Question: Im having difficulty getting the titles of the navigation bars to display along with the buttons within my tabBarController interface. Im creating the tabBarController programmatically. Here is the screenshot for reference.

I have tried putting 'self.navigationController.navigationBarHidden = YES;' within the alloc/init method of the tabBarController which is allocated in the appDelegate and set as the windows rootViewController. I've also tried to set its title with this code 'self.navigationController.title = [[self.viewControllers objectAtIndex:self.selectedIndex]title ];'. I have also tried using the same code within the viewDidLoad method of my tabBarController class. Within the UITabBarController's alloc/init method I do have this code to set the nav controllers that I have added to the viewControllers array.
'''
UINavigationController *nav2 = [[UINavigationController alloc]initWithRootViewController:contactsTblView];
nav2.title = @"Contacts";
nav2.navigationItem.title = @"Contacts";
nav2.tabBarItem = [[UITabBarItem alloc]initWithTabBarSystemItem:UITabBarSystemItemContacts tag:2];
nav2.delegate = self ;
'''
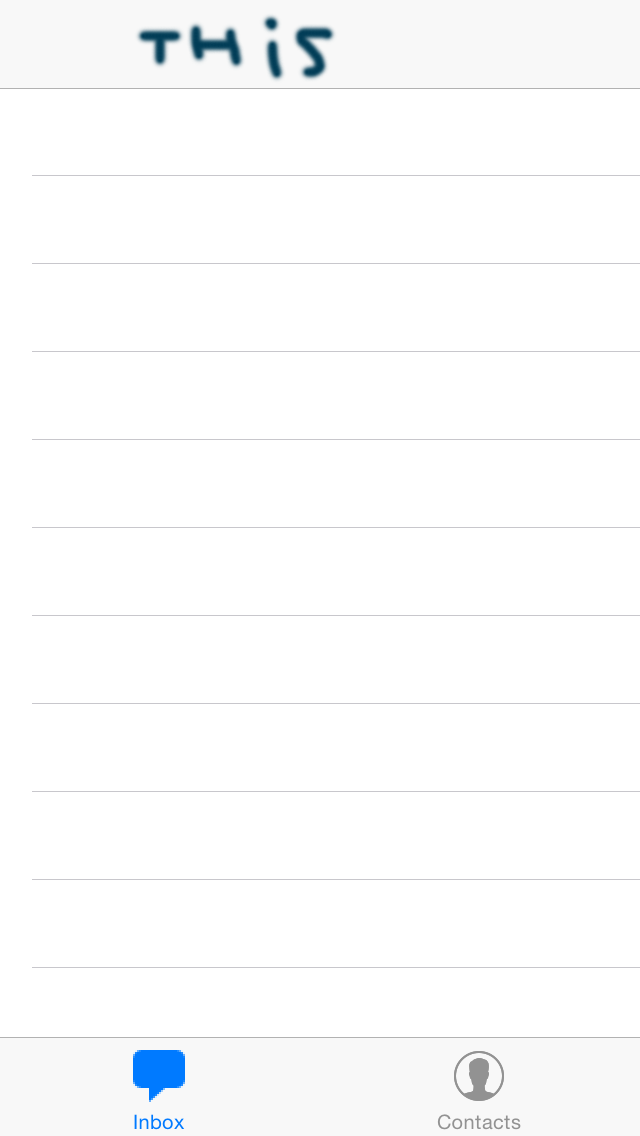
Answer: The title that appears in the navigation bar is the title of the currently showing view controller (the top of the navigation controller's stack). You should set the title of the individual view controllers embedded in the navigation controller, not the navigation controller itself.